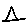
Label: triangle